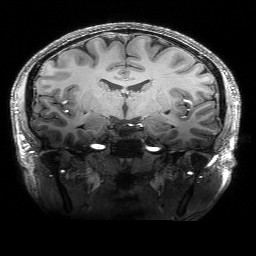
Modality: T1w
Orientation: sagittal